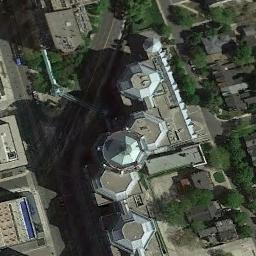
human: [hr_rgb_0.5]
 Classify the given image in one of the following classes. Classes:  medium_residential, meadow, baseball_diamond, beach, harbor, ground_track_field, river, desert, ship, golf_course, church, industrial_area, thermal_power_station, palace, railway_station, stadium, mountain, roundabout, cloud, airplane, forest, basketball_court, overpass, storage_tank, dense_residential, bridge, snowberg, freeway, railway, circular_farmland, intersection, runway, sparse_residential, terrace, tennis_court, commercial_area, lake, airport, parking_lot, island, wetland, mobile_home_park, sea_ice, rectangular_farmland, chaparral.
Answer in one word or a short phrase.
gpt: church